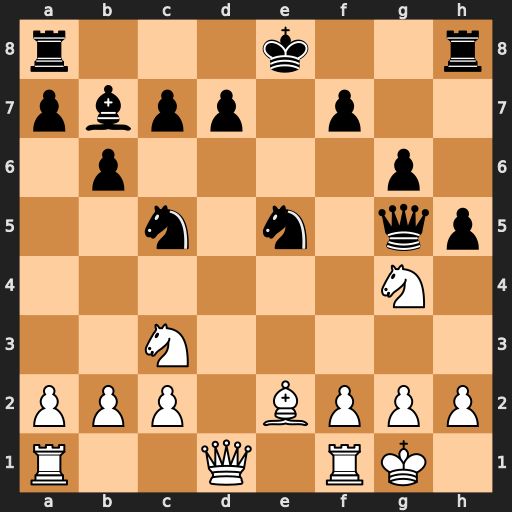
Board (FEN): r3k2r/pbpp1p2/1p4p1/2n1n1qp/6N1/2N5/PPP1BPPP/R2Q1RK1
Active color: w
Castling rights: kq
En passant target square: -
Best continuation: f4 Qxg4 Bxg4